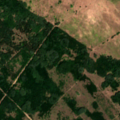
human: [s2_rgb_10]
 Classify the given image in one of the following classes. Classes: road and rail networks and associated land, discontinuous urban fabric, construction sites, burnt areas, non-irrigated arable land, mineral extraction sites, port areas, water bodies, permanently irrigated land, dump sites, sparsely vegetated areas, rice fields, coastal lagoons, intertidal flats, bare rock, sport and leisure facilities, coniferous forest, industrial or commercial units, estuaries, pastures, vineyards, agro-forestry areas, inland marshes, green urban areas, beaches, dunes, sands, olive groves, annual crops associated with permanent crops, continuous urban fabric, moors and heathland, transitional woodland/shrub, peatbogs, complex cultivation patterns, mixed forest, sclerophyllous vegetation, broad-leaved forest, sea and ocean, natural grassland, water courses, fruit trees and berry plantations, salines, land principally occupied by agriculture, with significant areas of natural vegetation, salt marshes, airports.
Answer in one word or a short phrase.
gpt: pastures, broad-leaved forest, mixed forest, transitional woodland/shrub